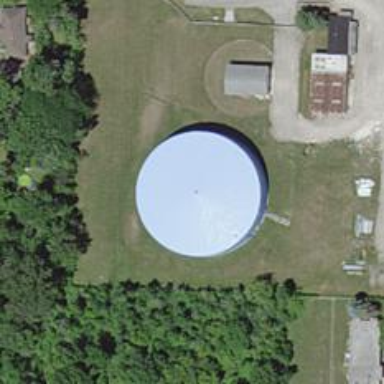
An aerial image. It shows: Storage tank that is man-made.